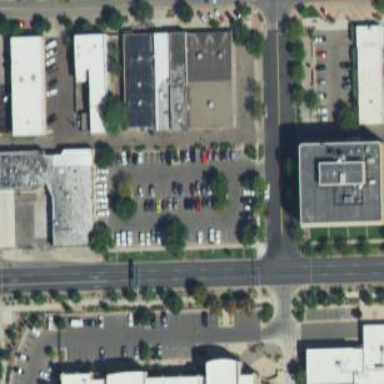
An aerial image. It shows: Parking space.